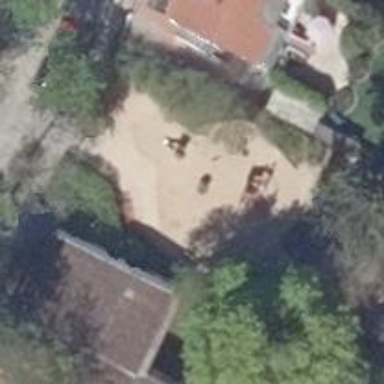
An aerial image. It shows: Playground with sand surface.